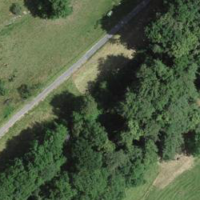
EUNIS habitat code: 52
Species observed at this site:
Ilex aquifolium